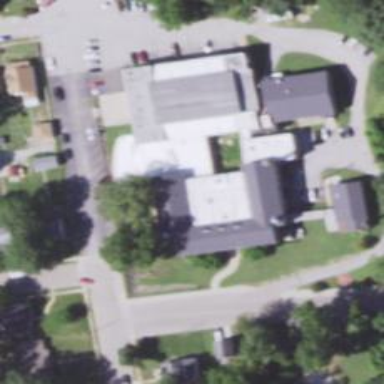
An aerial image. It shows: High School facility.